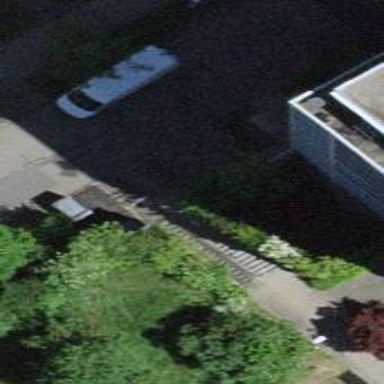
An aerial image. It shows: Set of steps on the road.